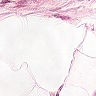
Metastatic tissue present: no